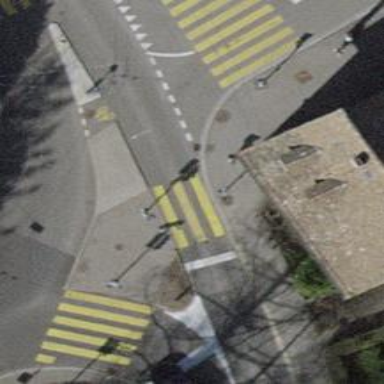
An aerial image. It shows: Zebra crossing with traffic signals.